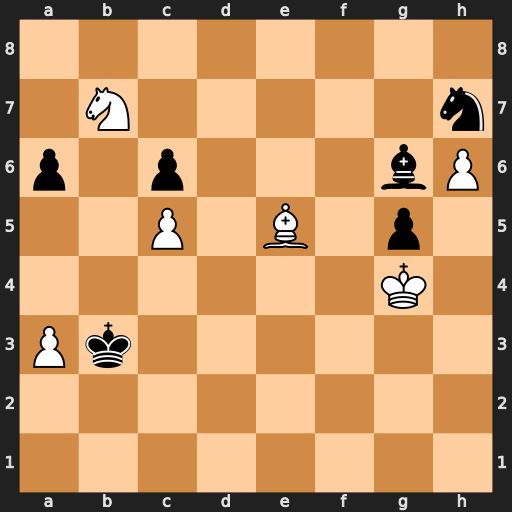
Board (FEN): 8/1N5n/p1p3bP/2P1B1p1/6K1/Pk6/8/8
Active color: w
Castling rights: -
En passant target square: -
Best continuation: Na5+ Kxa3 Nxc6